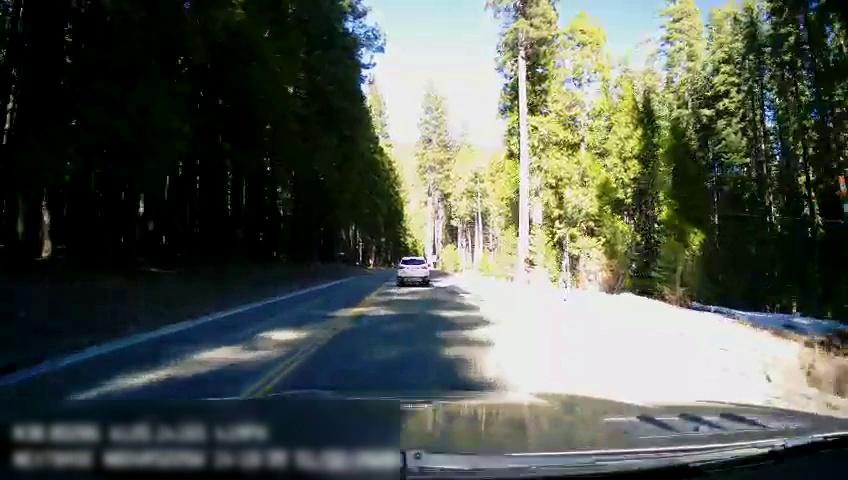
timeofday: Day
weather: Sunny
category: Drivable Space
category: Vehicles | SUV
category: Lanes | Opposite Lane
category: Lanes | Opposite Lane
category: Lanes | Current Lane